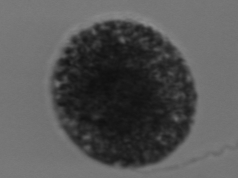
Label: Vicicitus_globosus